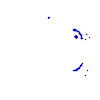
Particle: proton